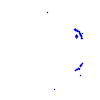
Particle: pion